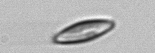
Label: pennate